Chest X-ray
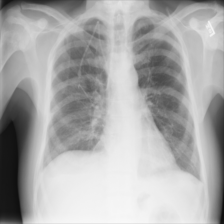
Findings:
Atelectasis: negative
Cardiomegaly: negative
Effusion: positive
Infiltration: negative
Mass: negative
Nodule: negative
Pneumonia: negative
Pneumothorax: negative
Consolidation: negative
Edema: negative
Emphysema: negative
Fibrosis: negative
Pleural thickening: negative
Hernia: negative